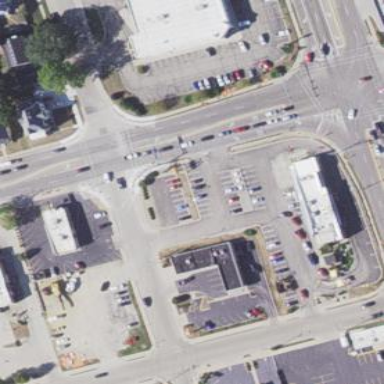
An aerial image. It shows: Retail area.